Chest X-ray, AP view. Patient: 21 years old, sex M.
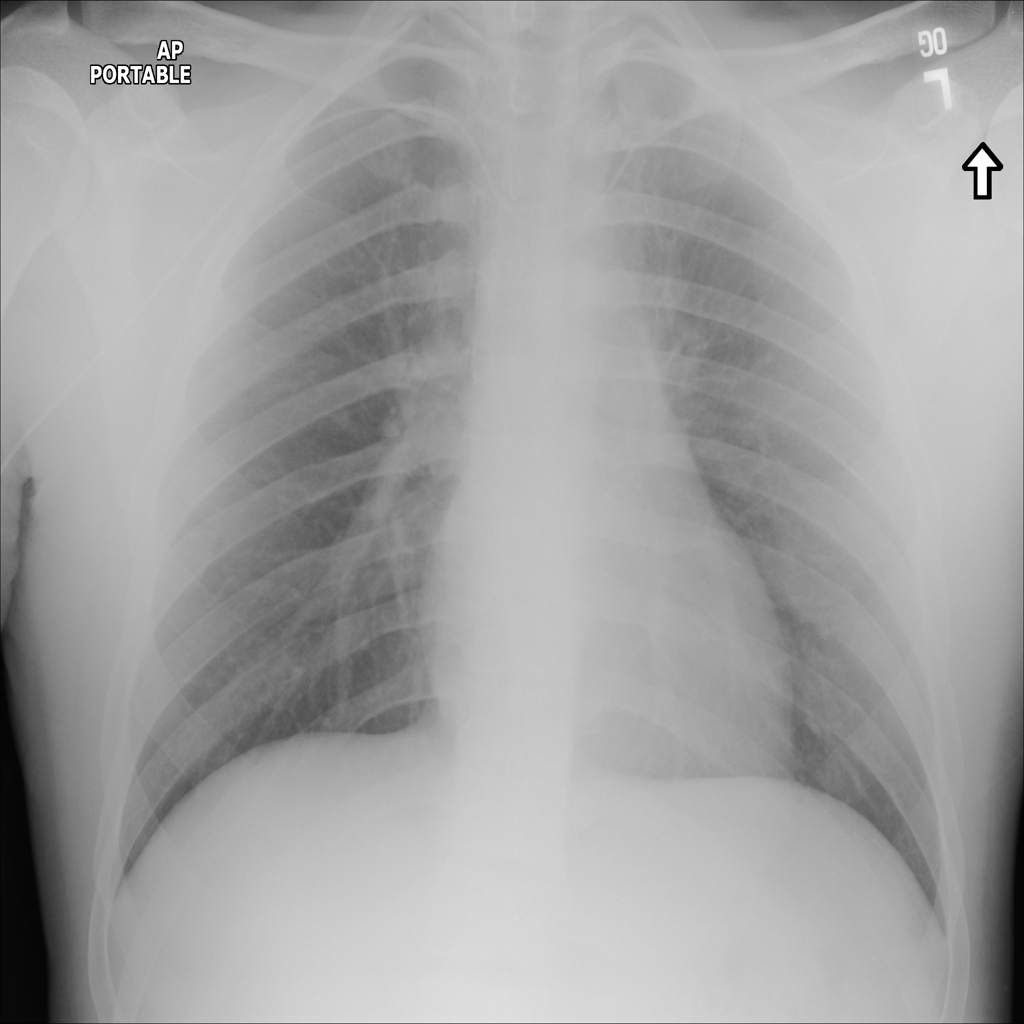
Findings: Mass